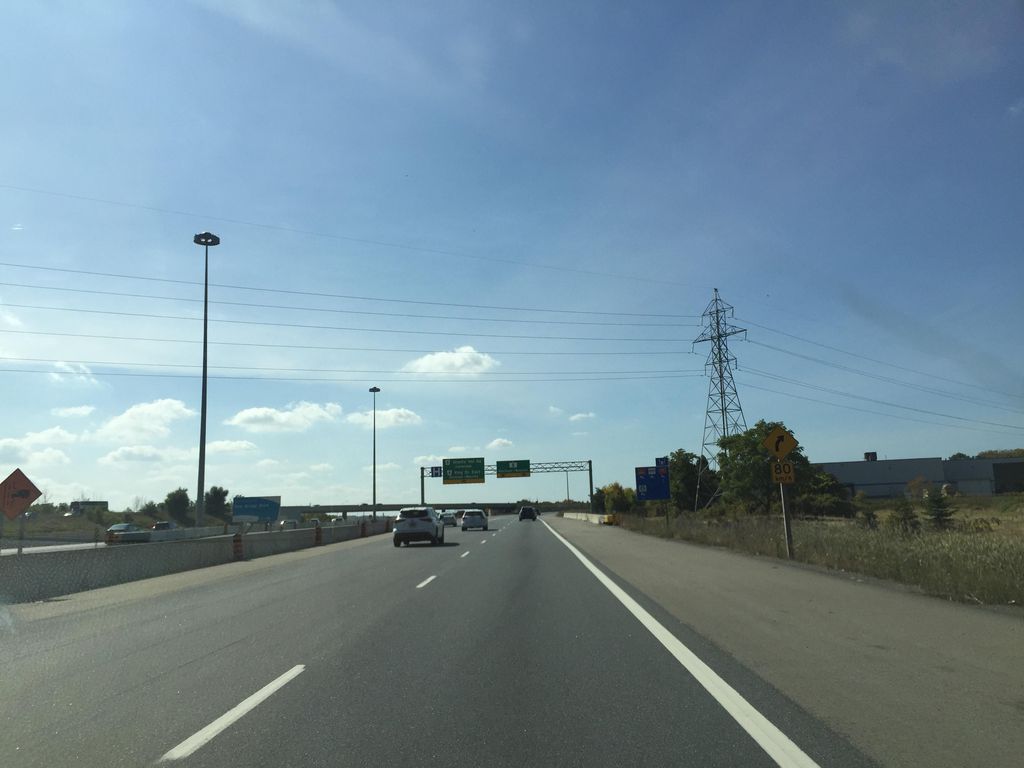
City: kitchener-waterloo